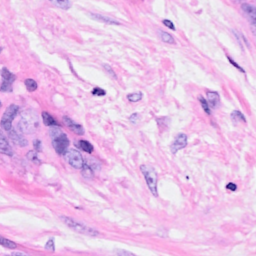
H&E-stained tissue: Breast